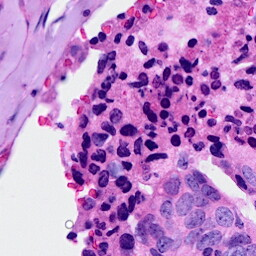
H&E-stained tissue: Breast